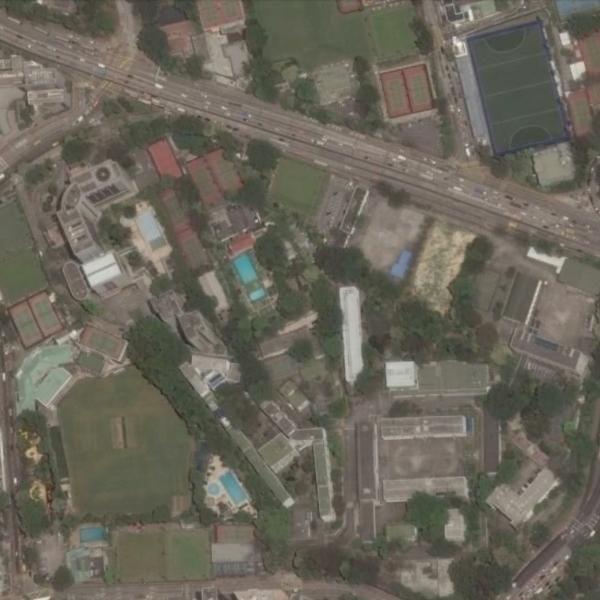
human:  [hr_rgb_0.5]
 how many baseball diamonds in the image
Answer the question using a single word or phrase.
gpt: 0